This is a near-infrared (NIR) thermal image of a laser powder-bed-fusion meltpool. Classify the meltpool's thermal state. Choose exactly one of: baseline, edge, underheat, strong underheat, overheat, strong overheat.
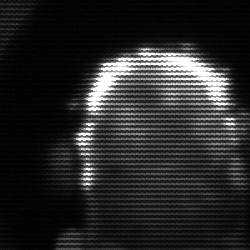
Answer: baseline